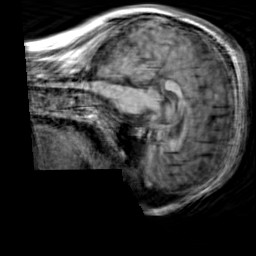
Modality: T1w
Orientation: sagittal
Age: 25
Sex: male
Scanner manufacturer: siemens
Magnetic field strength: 3 T
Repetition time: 2.3 s
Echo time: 0.00303 s